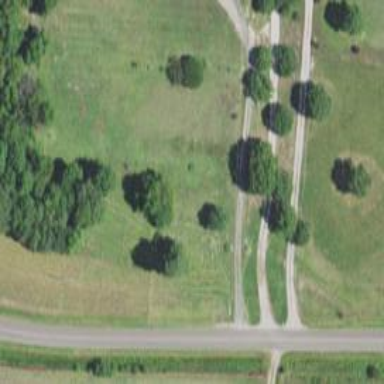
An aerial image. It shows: Driveway leading to service road.